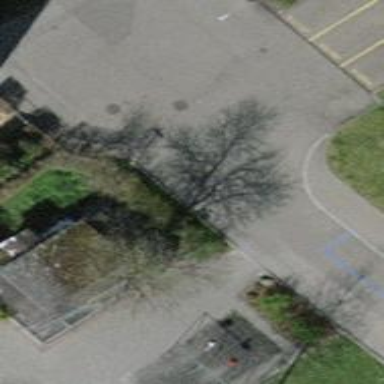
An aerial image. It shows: Residential road with asphalt surface. Sidewalk is present on the left side.